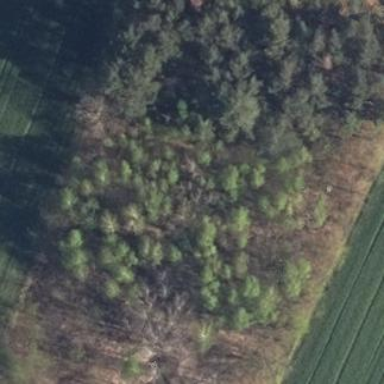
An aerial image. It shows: Forest area.